Question: How can I do this kind of design using CSS, the Half-background color for div?

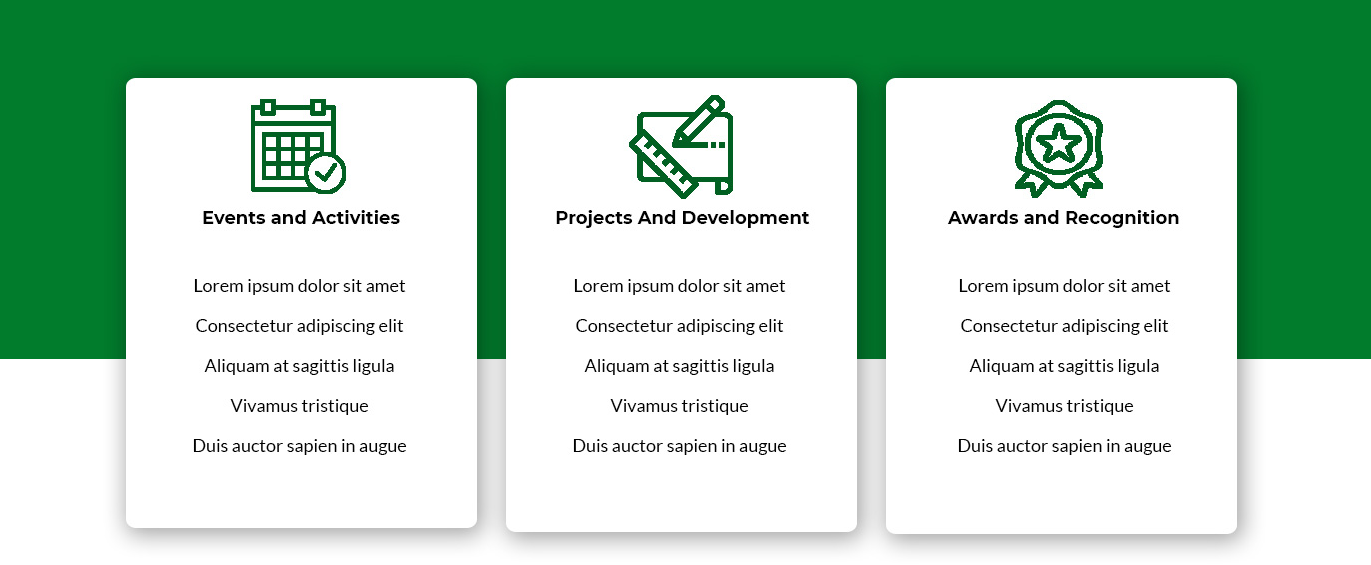
Answer: '''
<div style="background-color: #007700; height: 200px; width: 100%"></div>
'''
It's your green background... just put into that div - another three div-s with content, position them absolute and play with margins:
<URL>. It maybe hard to understand, if you are novice in CSS, but google is powerful.
'''
<div style="background-color: #007700; height: 200px; width: 100%">
<div style="margin-left: 1%" class="bubu">1</div>
<div style="margin-left: 33%" class="bubu">2</div>
<div style="margin-left: 65%" class="bubu">3</div>
</div>
'''
and CSS:
'''
.bubu {
position: absolute;
height: 300px;
width: 30%;
margin-top: 50px;
margin-right: 15px;
box-shadow: 0 0 10px 3px rgba(100, 100, 100, 0.7);
border-radius: 10px;
background-color: white;
text-align: center;
padding-top: 10px;
}
'''
*width could be set in pixels, if you need fixed width.